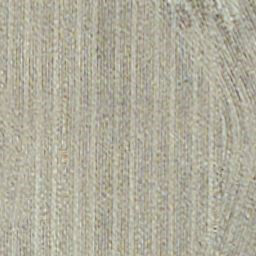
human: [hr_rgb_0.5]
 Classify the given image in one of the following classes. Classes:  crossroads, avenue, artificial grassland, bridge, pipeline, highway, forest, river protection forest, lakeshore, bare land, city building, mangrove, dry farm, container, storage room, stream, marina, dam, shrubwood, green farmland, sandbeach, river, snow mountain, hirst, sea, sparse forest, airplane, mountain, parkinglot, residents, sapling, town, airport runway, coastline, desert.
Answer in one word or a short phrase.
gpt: dry farm